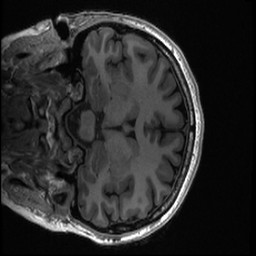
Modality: T1w
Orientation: coronal
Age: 27
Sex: female